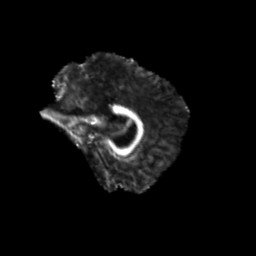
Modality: FA
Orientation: sagittal
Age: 26
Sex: female
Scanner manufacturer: siemens
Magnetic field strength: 3 T
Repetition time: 3.5 s
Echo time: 0.113 s